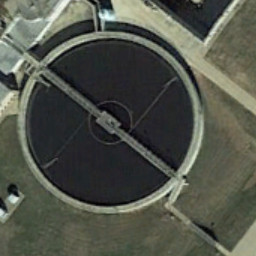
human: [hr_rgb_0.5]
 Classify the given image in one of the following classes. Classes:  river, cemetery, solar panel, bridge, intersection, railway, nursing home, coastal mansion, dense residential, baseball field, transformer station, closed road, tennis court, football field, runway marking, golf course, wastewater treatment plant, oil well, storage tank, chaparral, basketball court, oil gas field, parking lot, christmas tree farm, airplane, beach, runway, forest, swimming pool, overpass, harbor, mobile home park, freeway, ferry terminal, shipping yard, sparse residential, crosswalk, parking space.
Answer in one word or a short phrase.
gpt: wastewater treatment plant